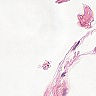
Metastatic tissue present: no